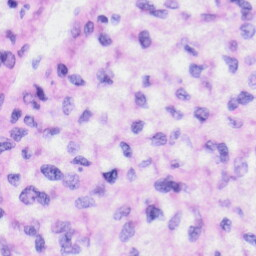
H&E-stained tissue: Liver